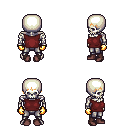
a pixel art fantasy rpg character, male body template, skeleton, maroon sleeveless shirt, metal pants, plain hairstyle, gold gloves, maroon shoes, four views (front, back, left, right), 2x2 character sprite sheet, small pixel art, hard edges, no anti-aliasing